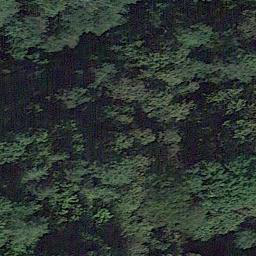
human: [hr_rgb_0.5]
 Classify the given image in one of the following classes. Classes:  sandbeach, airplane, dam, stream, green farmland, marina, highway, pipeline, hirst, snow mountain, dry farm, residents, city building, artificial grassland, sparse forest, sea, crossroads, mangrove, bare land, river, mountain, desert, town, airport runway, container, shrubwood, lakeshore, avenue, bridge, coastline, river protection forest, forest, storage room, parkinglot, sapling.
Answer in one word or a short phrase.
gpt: forest